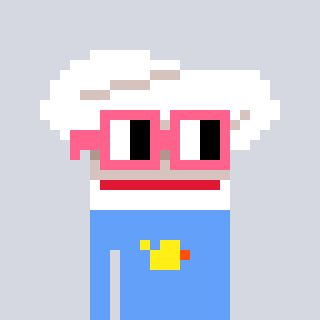
a pixel art character with square pink glasses, a chef hat-shaped head and a blue-colored body on a cool background